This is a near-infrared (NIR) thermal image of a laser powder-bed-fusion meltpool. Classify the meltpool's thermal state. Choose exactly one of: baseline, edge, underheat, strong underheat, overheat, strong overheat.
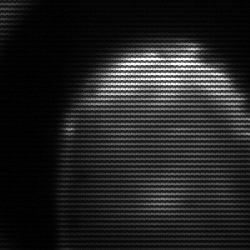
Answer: edge